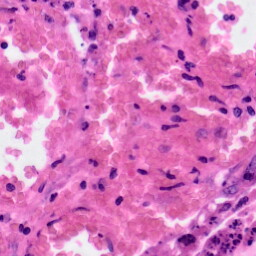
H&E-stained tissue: Colon